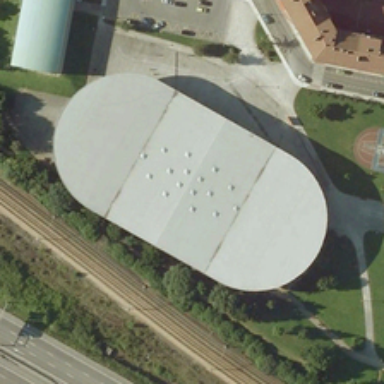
A building is near a parking lot and railways with green trees .